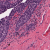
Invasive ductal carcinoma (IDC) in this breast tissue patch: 1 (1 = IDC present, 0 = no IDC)